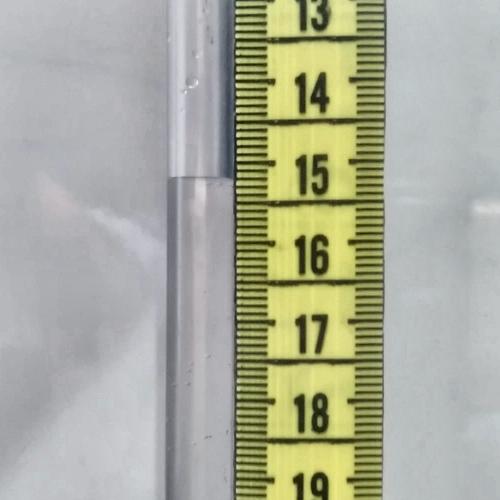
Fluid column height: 15.2 cm